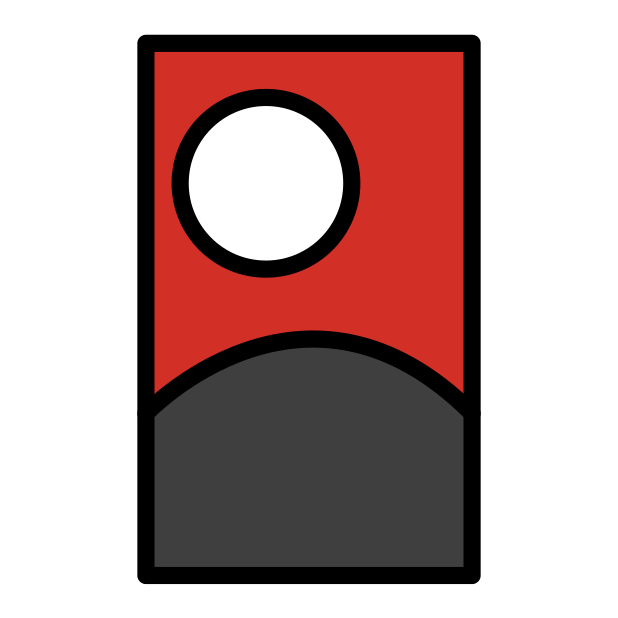
flower playing cards